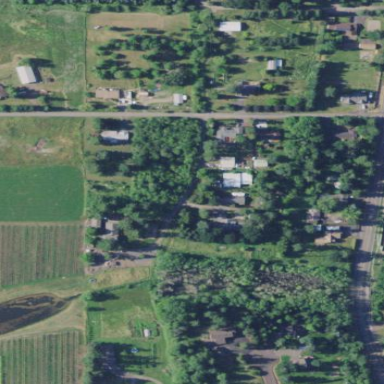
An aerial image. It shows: Rural residential area.